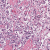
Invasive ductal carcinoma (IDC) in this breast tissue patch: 1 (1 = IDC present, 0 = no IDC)